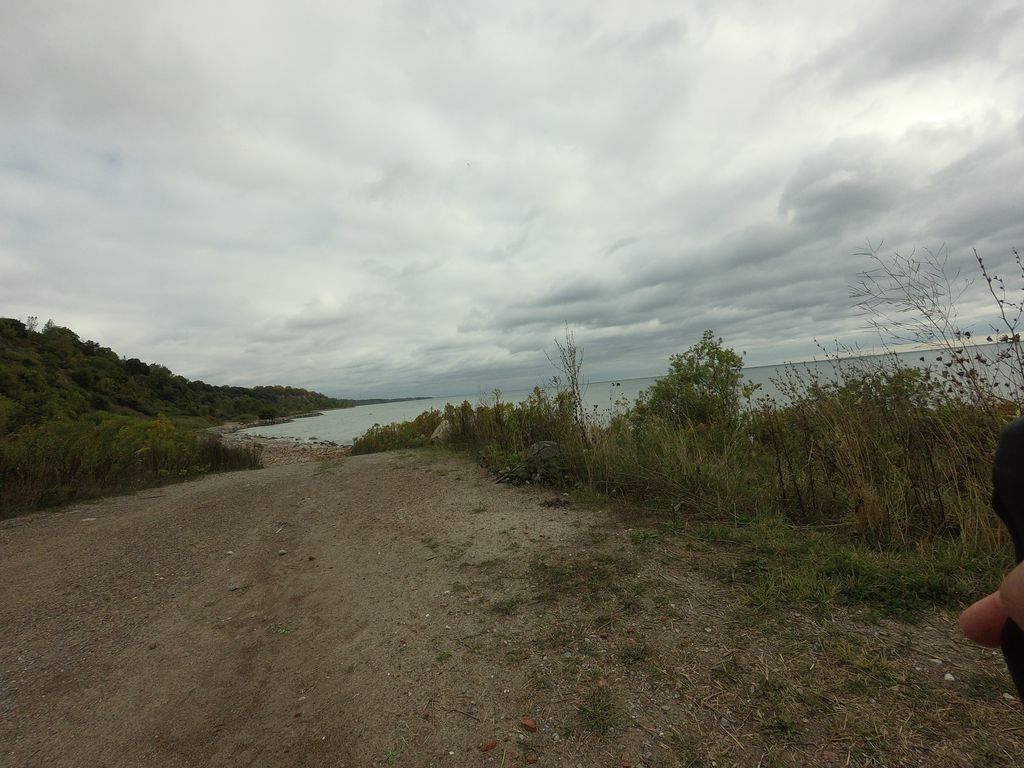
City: toronto